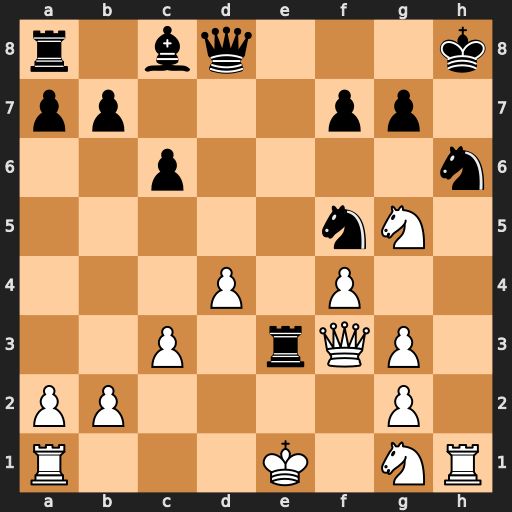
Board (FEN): r1bq3k/pp3pp1/2p4n/5nN1/3P1P2/2P1rQP1/PP4P1/R3K1NR
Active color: w
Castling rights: KQ
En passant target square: -
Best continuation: Qxe3 Nxe3 Nxf7+ Kg8 Nxd8